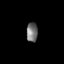
Tissue: prostate
Cell type: T cells
Senescence score: 0.2221
Nuclear area (px): 212
Mean DAPI intensity: 115.675